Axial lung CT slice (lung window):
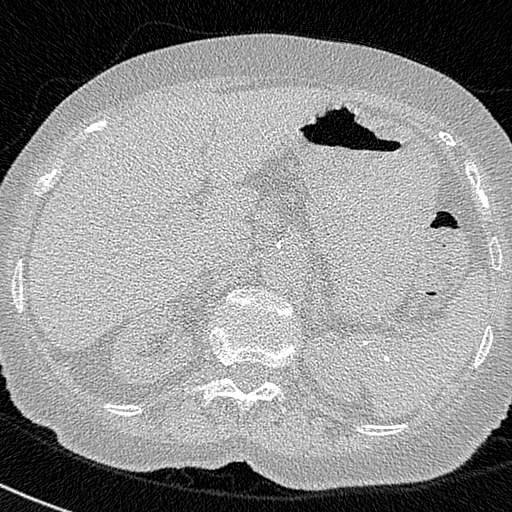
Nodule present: no